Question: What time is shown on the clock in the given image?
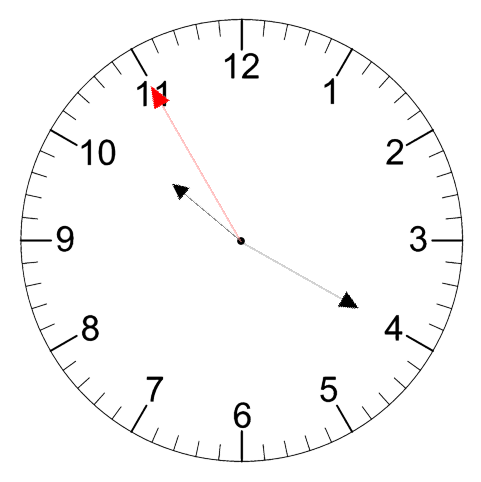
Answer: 10:19:55